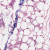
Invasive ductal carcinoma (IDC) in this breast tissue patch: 0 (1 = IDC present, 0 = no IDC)